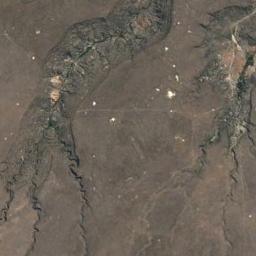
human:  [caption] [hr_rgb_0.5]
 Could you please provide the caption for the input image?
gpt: The desert has dark gray soil and some mountains .

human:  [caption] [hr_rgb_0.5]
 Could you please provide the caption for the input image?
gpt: It is a large piece of desert with many sand dunes and brown gullys .

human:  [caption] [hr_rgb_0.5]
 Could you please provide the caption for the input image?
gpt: The desert is on the hill full of black sand .

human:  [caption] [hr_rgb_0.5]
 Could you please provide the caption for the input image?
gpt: There is a winding path in this desert, And the color of the desert is orange-red .

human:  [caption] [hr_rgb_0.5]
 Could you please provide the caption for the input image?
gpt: A brown desert covered by bare land with some fissures .